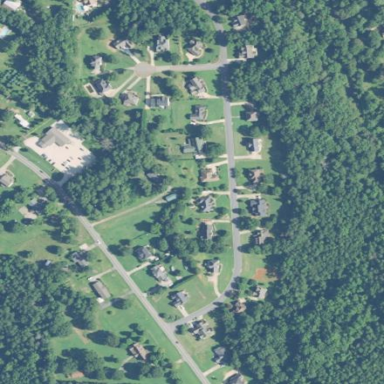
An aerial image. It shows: Residential area within neighborhood.